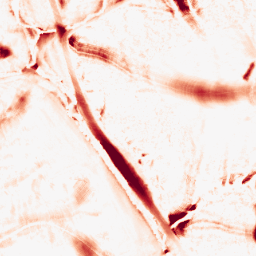
Category: morphological
Decomposition family: tophat
Decomposition parameters: size: 20
mode: white
Upsampling method: linear_exact
Upsampling parameters: scale: 8
Upsampling scale: 8